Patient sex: M
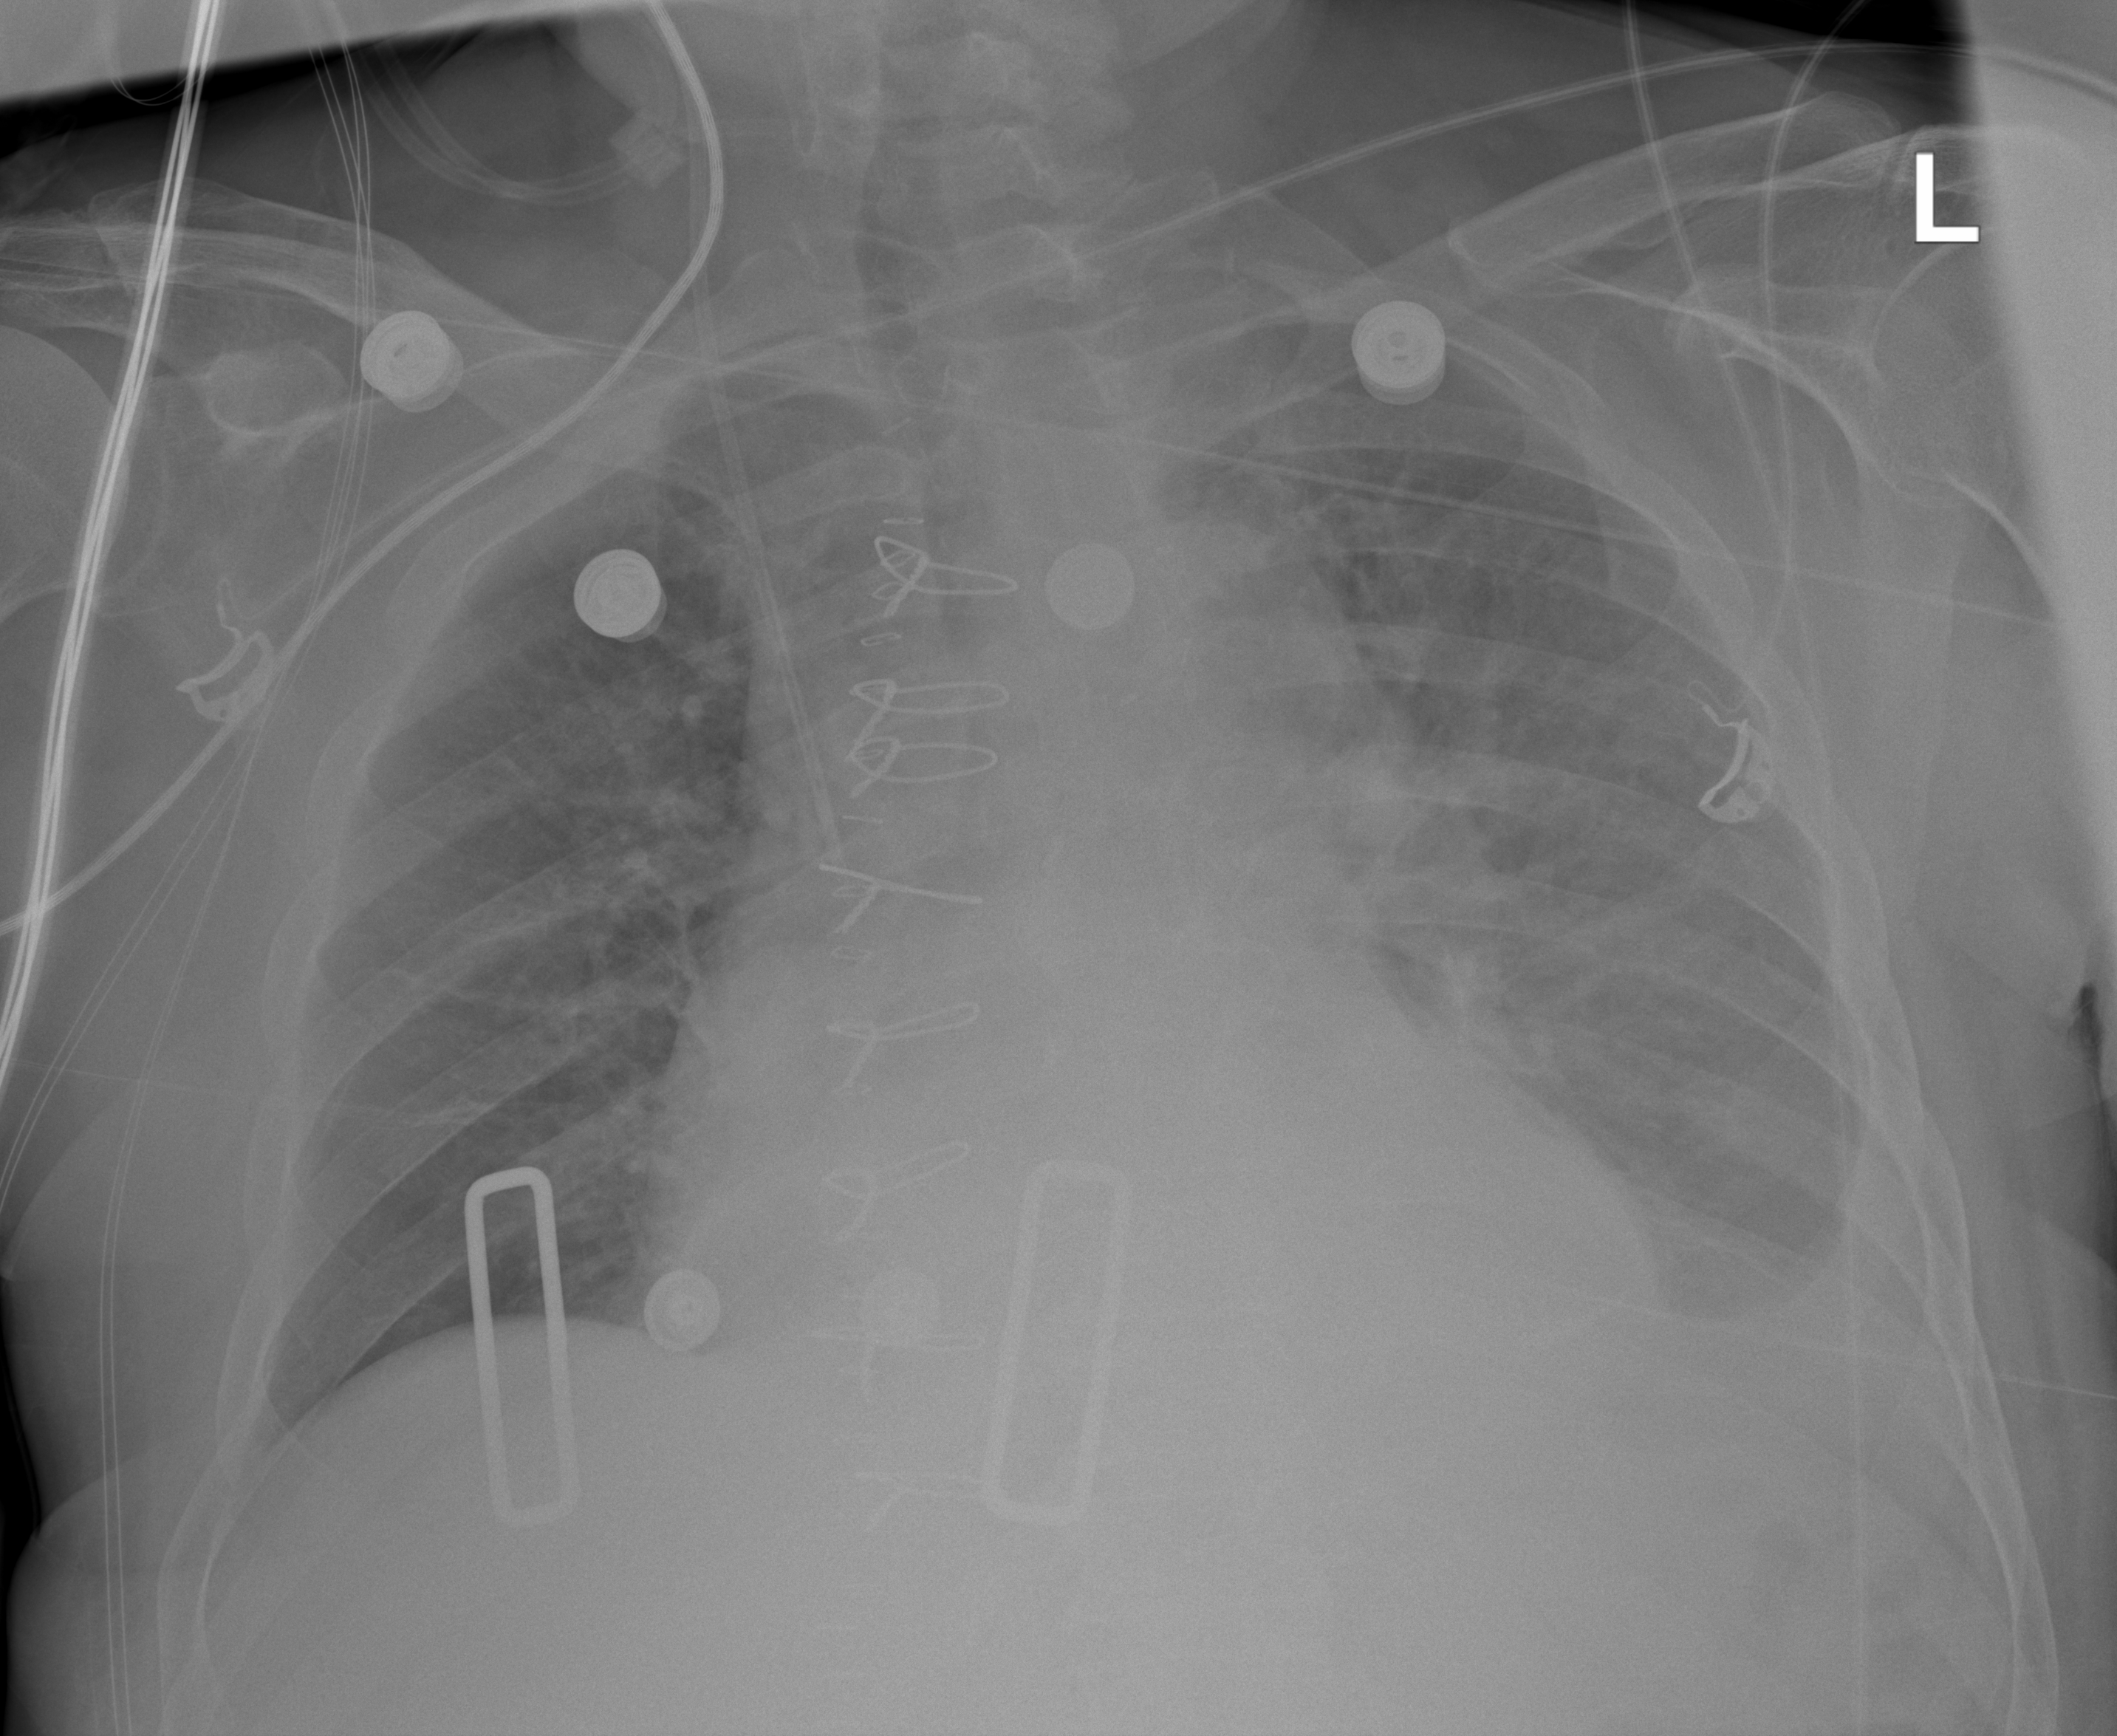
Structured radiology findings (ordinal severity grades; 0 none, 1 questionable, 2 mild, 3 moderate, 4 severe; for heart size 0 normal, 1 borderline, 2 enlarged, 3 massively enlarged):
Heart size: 2
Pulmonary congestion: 3
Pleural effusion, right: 0
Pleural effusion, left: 2
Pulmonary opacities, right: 0
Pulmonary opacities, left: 2
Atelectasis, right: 0
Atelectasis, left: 2